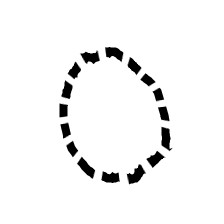
Shape: circle